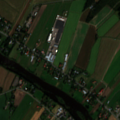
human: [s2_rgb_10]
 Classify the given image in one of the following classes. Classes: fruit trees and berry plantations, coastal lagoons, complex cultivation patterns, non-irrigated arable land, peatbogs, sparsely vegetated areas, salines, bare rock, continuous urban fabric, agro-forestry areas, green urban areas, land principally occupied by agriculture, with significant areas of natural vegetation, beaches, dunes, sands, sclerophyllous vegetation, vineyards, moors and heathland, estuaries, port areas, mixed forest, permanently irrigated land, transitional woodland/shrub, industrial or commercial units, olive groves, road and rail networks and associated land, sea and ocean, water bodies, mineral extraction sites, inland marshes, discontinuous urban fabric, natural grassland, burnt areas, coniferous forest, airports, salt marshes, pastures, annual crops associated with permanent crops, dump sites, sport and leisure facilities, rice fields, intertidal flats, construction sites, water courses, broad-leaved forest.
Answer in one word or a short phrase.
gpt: discontinuous urban fabric, non-irrigated arable land, land principally occupied by agriculture, with significant areas of natural vegetation, water courses